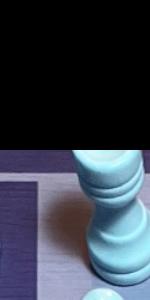
Label: King_White